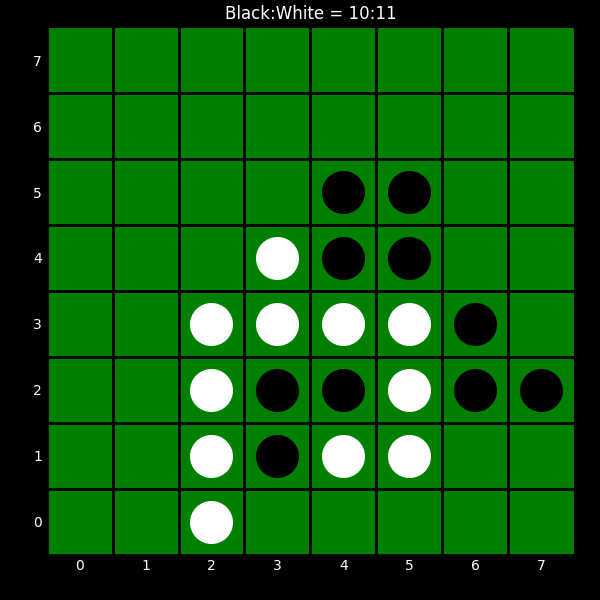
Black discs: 10
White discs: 11